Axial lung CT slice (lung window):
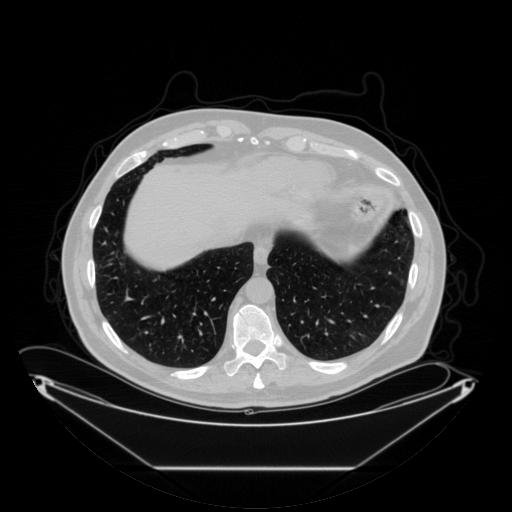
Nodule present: no